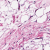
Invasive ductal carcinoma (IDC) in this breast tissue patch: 0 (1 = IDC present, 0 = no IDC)